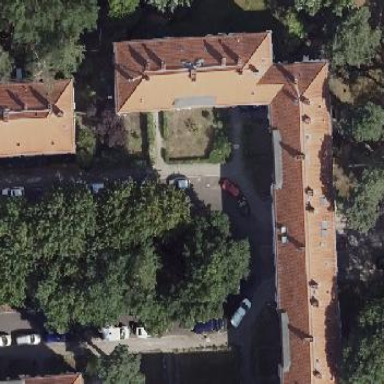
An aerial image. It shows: Hipped roof apartment building.